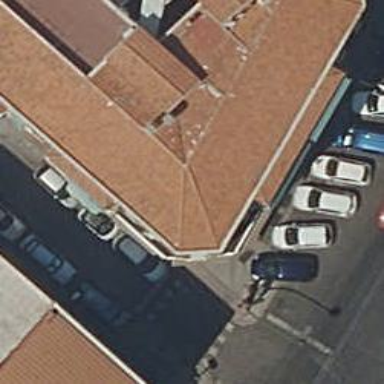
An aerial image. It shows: Furniture shop.